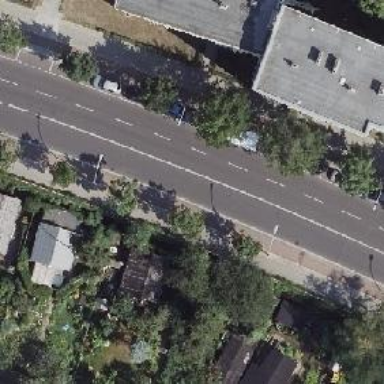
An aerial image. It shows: Secondary road with asphalt surface. It has lane markings and cycle track. There are sidewalks on both sides and parking lane on the right.